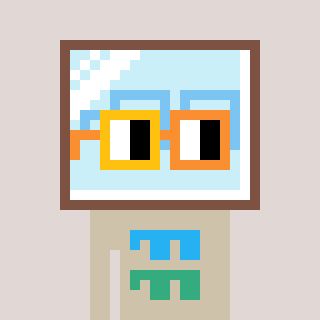
a pixel art character with square yellow and orange glasses, a mirror-shaped head and a bege-colored body on a warm background